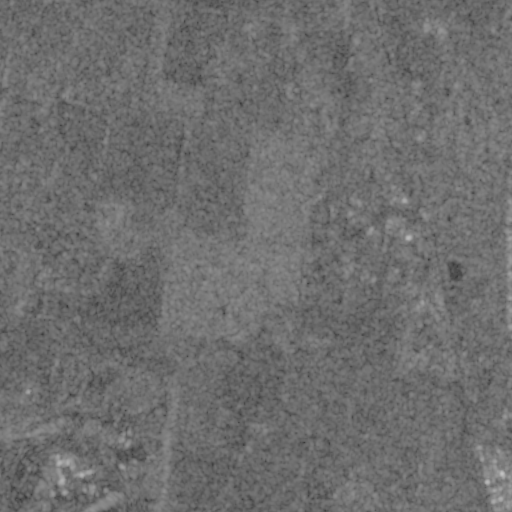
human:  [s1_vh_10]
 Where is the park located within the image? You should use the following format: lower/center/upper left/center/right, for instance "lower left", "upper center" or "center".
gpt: The park is located in the center right of the image.
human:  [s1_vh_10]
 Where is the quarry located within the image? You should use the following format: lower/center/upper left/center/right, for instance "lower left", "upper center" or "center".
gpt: The quarry is located in the lower left of the image.
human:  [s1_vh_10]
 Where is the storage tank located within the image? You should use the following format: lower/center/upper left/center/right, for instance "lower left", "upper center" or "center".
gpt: The storage tank is located in the lower right of the image.
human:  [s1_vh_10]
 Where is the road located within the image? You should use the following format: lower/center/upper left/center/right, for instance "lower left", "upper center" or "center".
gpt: There is no road in the image.

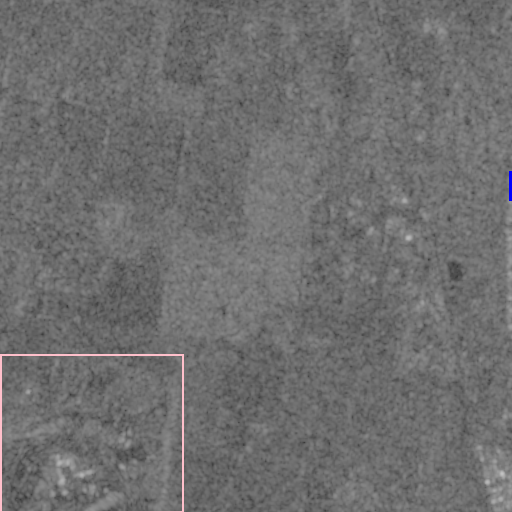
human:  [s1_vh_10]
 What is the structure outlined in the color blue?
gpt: The structure outlined in blue is a park.
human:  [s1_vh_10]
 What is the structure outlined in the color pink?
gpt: The structure outlined in pink is a quarry.
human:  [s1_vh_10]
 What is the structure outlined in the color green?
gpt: There is no green outline.